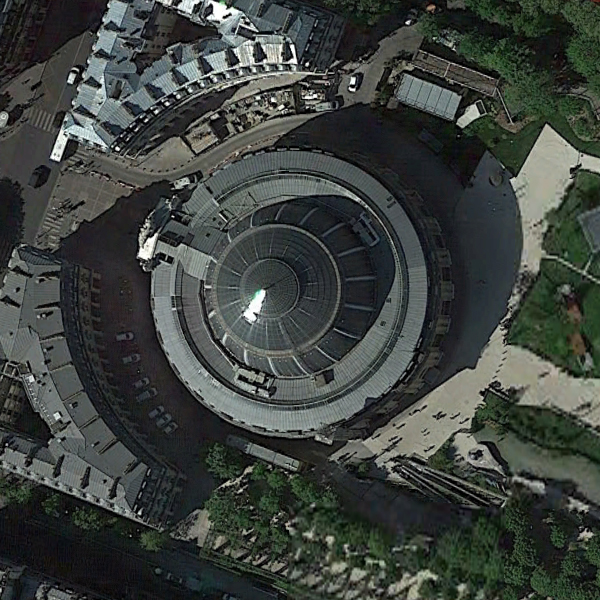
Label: Center